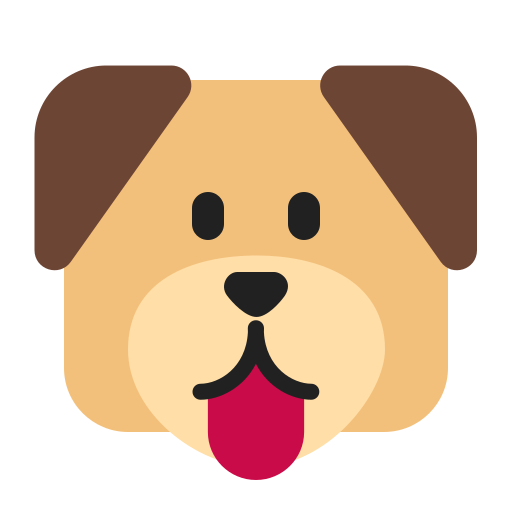
dog face flat